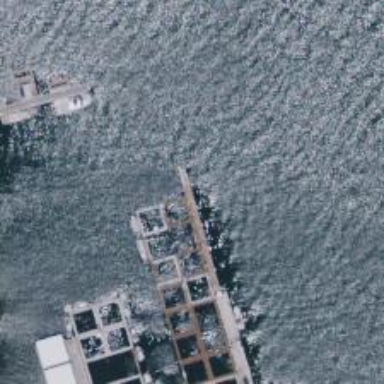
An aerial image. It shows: Man-made pier.